Interaction volume radius: 10 \u00c5
Interaction volume height: 30 \u00c5
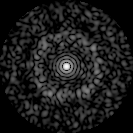
Disorder parameter: 0.8258